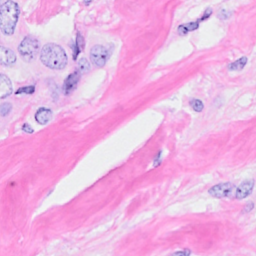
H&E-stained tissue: Breast